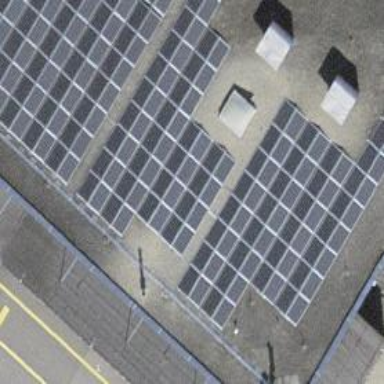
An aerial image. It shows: Solar power generator with photovoltaic panels.